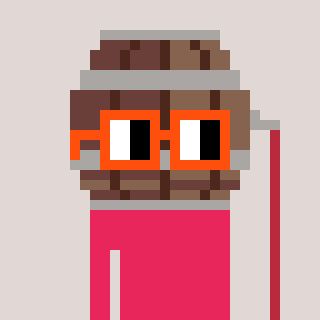
a pixel art character with square orange glasses, a wine barrel-shaped head and a redpinkish-colored body on a warm background